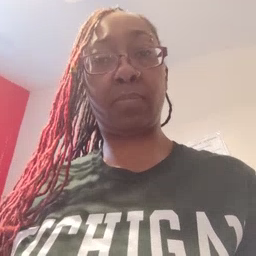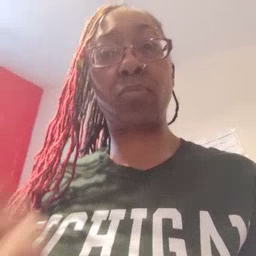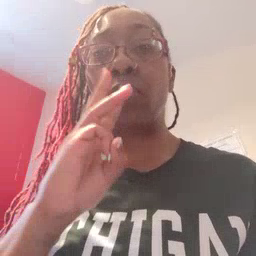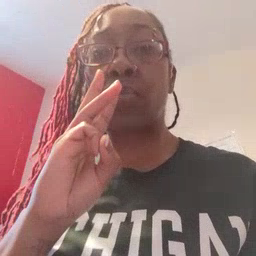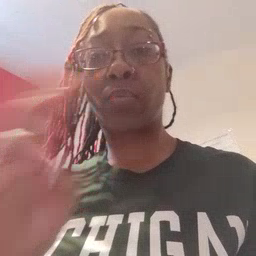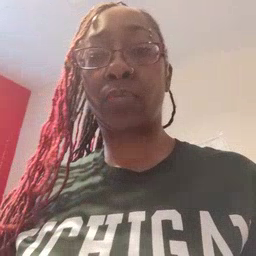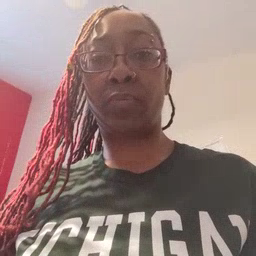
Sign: water